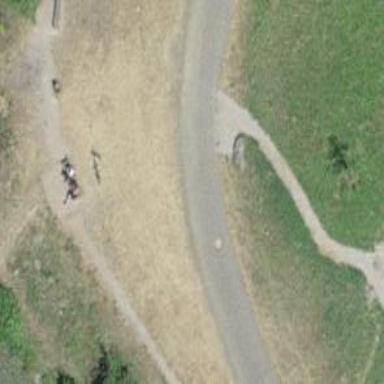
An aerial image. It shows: Brown bench.